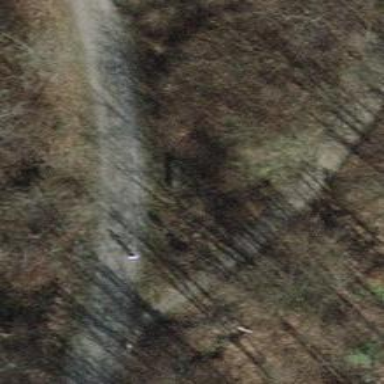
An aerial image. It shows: Brown bench.